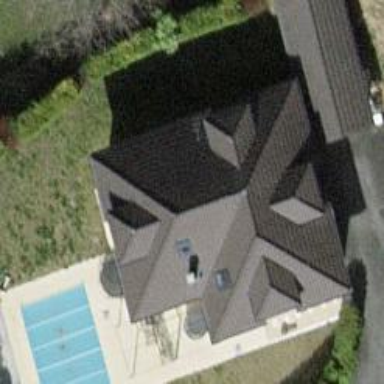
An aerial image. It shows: Hipped roof on residential building.